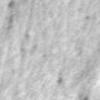
Label: no_change